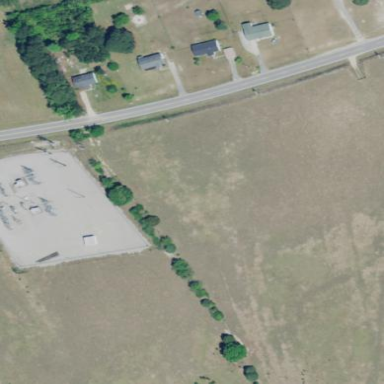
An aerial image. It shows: Distribution power substation secured by fence.